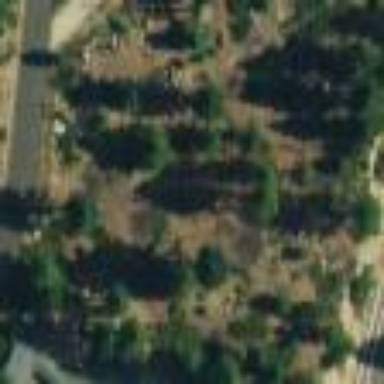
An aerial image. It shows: Evergreen needle-leaved forest.